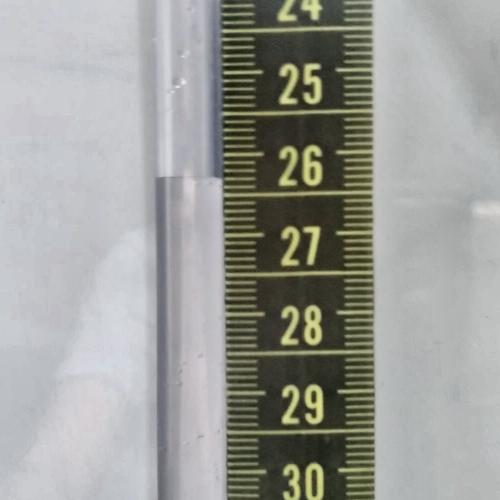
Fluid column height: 26.3 cm